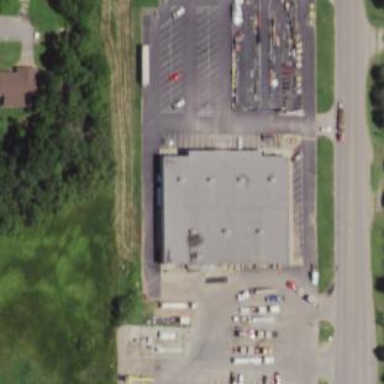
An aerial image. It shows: Retail building housing country store.